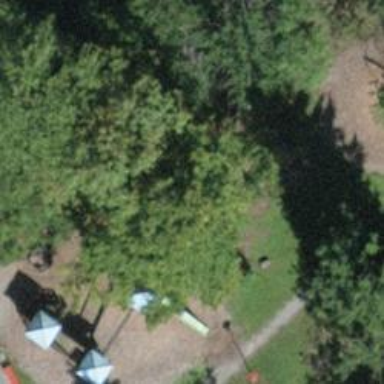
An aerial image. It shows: Playground with various play structures.